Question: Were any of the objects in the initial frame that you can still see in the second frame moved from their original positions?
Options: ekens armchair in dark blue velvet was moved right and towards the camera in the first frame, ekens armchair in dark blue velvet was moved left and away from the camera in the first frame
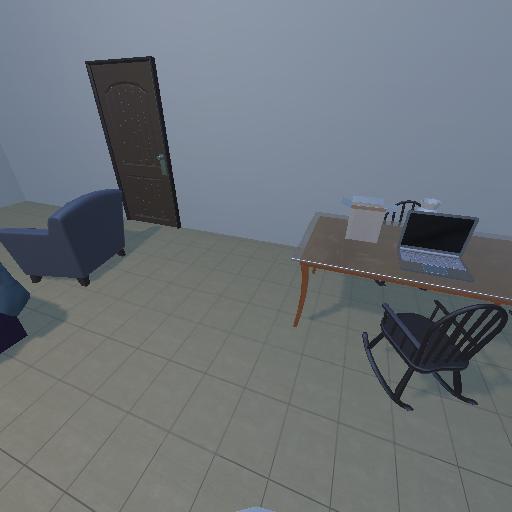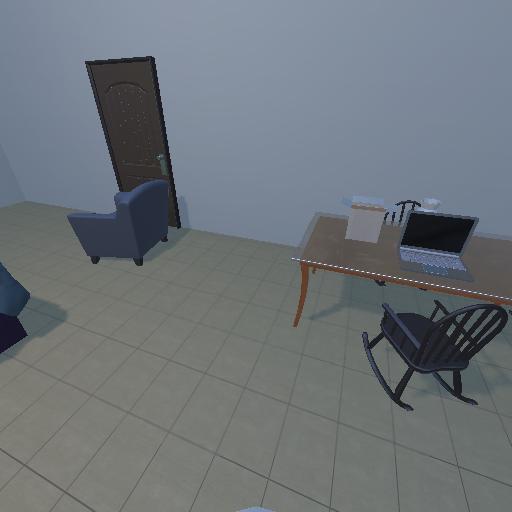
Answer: ekens armchair in dark blue velvet was moved right and towards the camera in the first frame